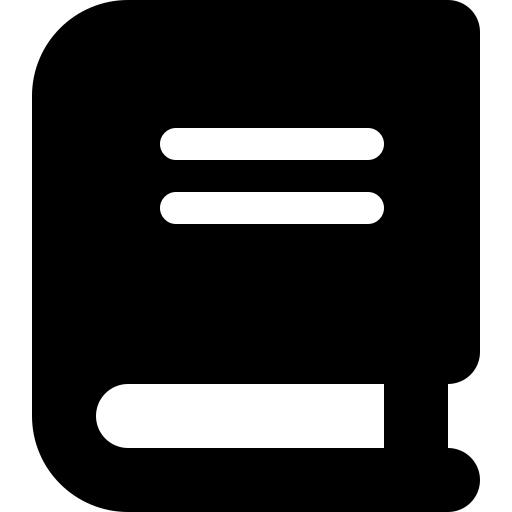
Tags: icon, FontAwesome, fa-icon, solid, book